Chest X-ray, AP view. Patient: 60 years old, sex M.
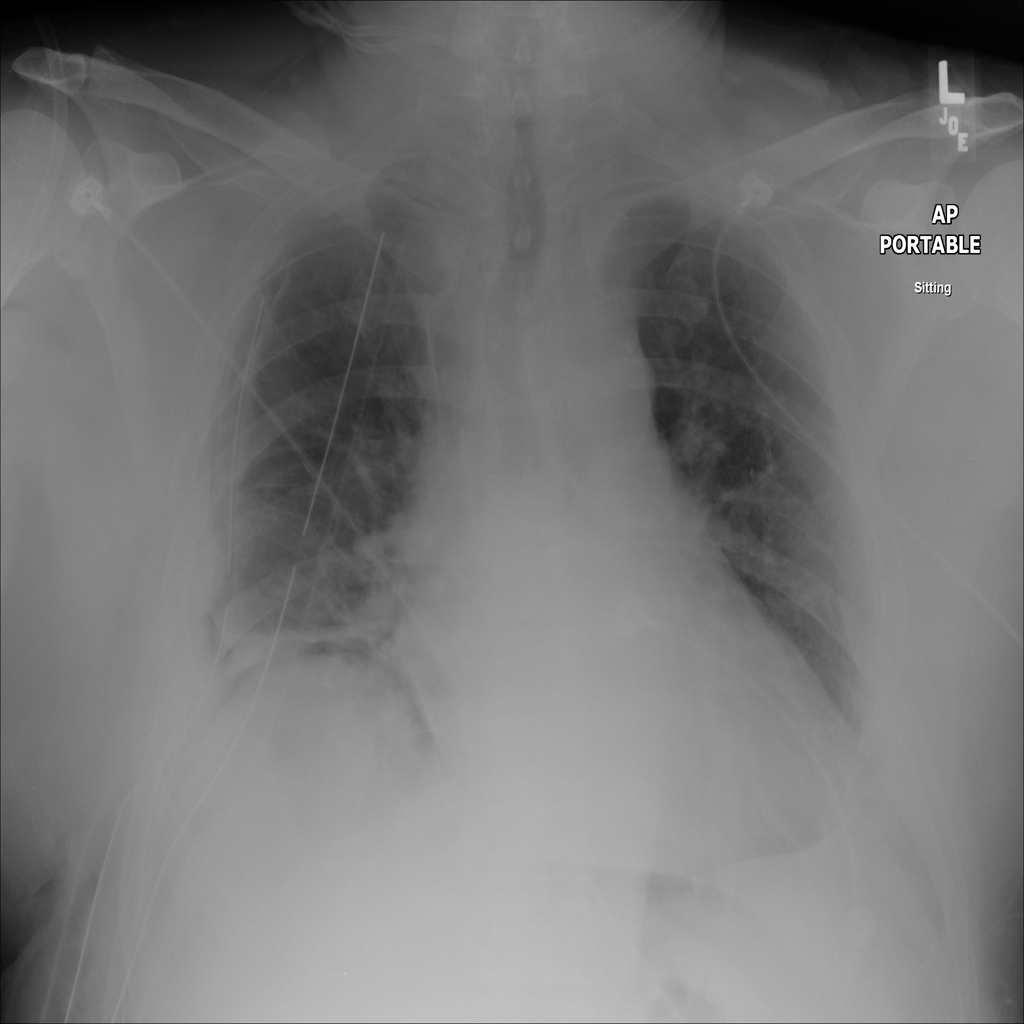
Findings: Pneumothorax